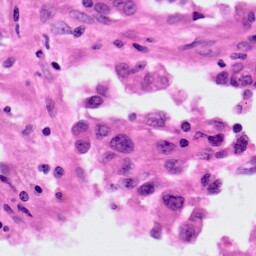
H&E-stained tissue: Lung